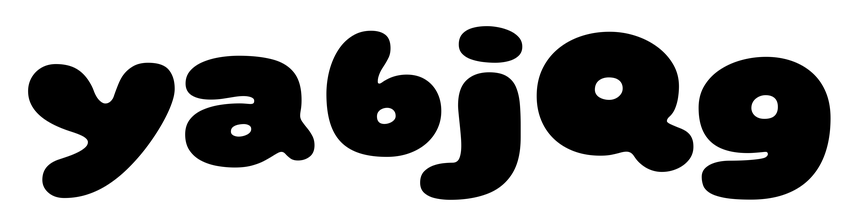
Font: Gluten_Black